Question: I'm writing a web spider. It works well except there seems to be a memory leak. The program will run fine for about 15 minutes and then it will crash.
If I monitor it using the "Profile" function in NetBeans, I can see that the memory is increasing over time until eventually I get a 'java.lang.OutOfMemoryError' and the program crashes completely.
The image below shows snapshots of the memory of objects used after one minute and after 15 minutes (right before it crashes.) Is there any way to tell where these objects (my main culprits are 'byte[]' and 'char[]') are being created or what is still referencing them (and therefor preventing them from being destroyed by the garbage collector)?
Or do I have no idea what I'm talking about?

Thanks, I appreciate the help.
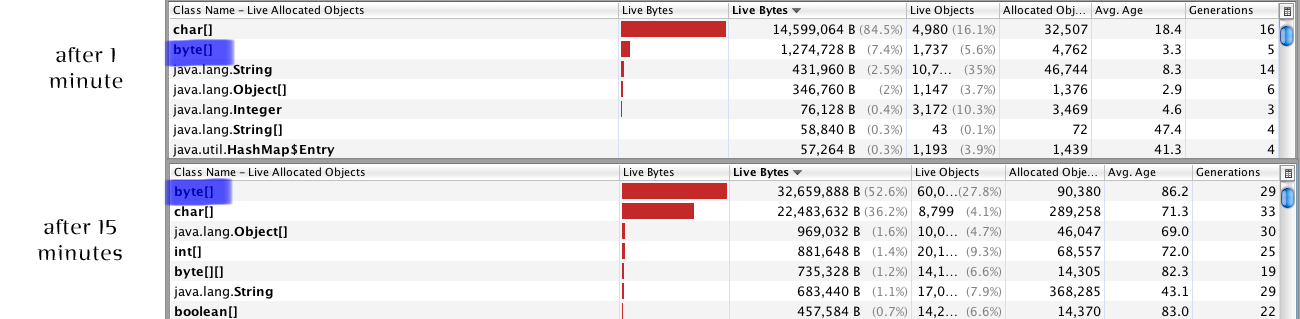
Answer: You're probably right on track with your assumption, but maybe not using the right tool?
I don't know NetBeans, but I know both Yourkit Profiler and JProfiler to be very powerful tools for these kinds of analyses. You can walk the heap and analyse "hot spots". Both tools have a trial license, so you can try them out to see which one suits you best.